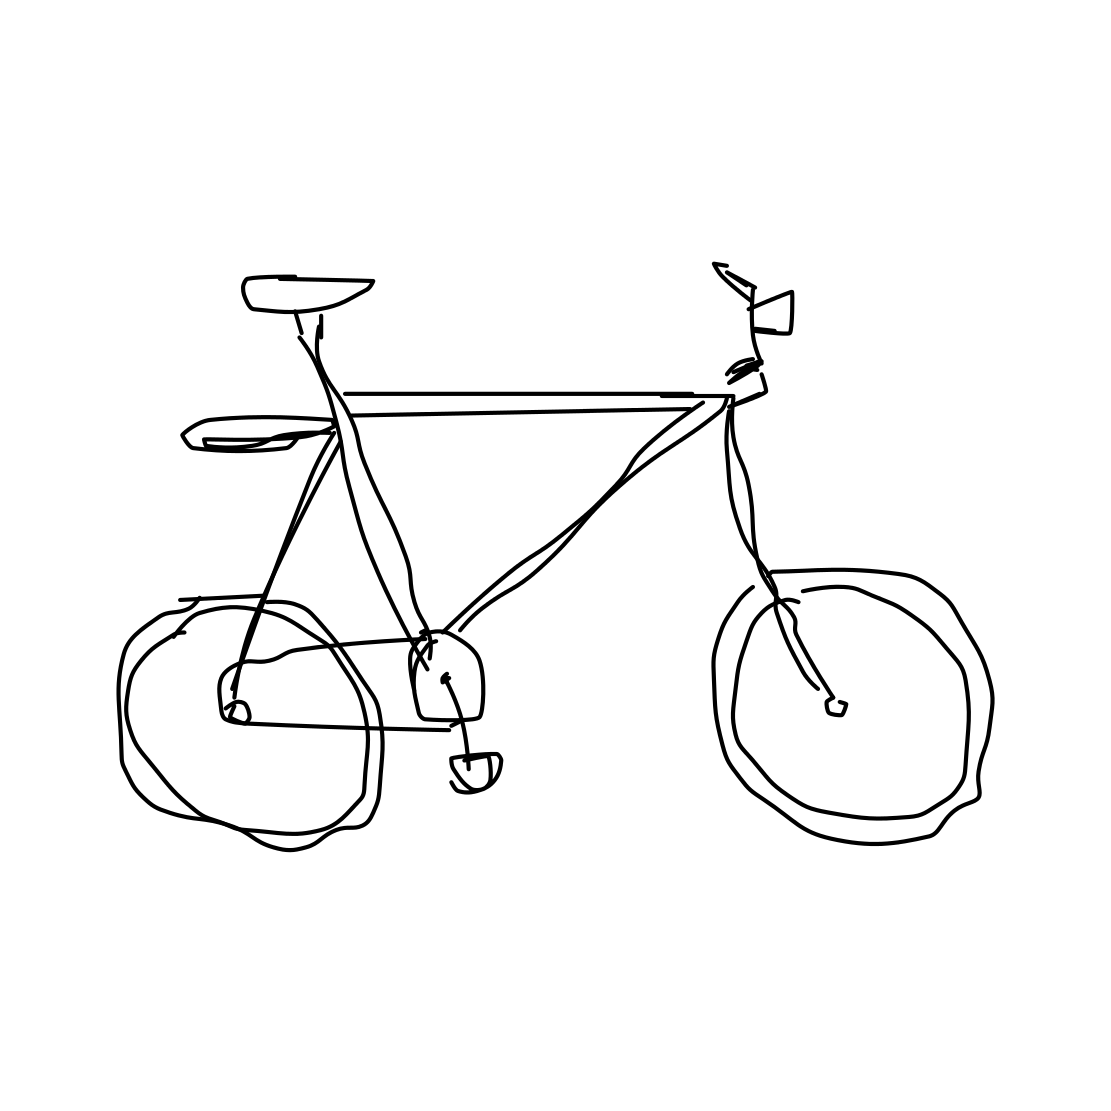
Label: bicycle